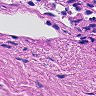
Metastatic tissue present: no